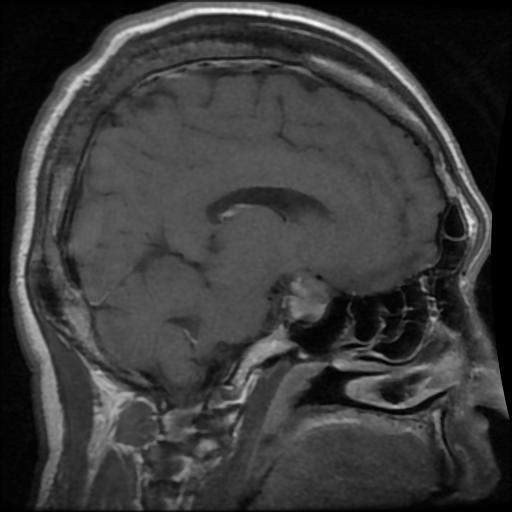
Label: pituitary